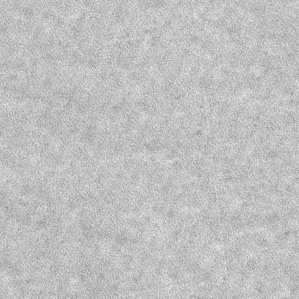
Label: frost